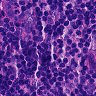
Metastatic tissue present: no